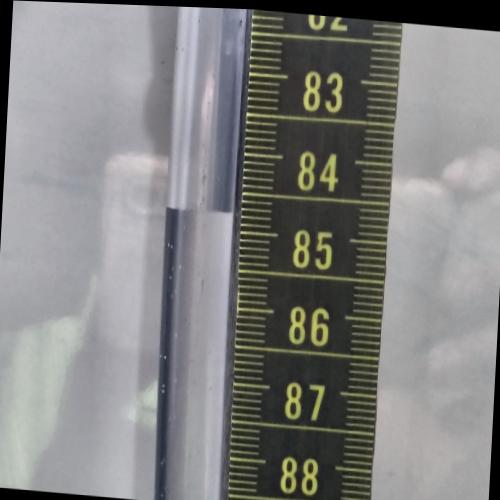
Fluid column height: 84.8 cm